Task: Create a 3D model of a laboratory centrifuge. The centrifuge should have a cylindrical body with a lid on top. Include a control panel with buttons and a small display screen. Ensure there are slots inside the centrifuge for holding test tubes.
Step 327:
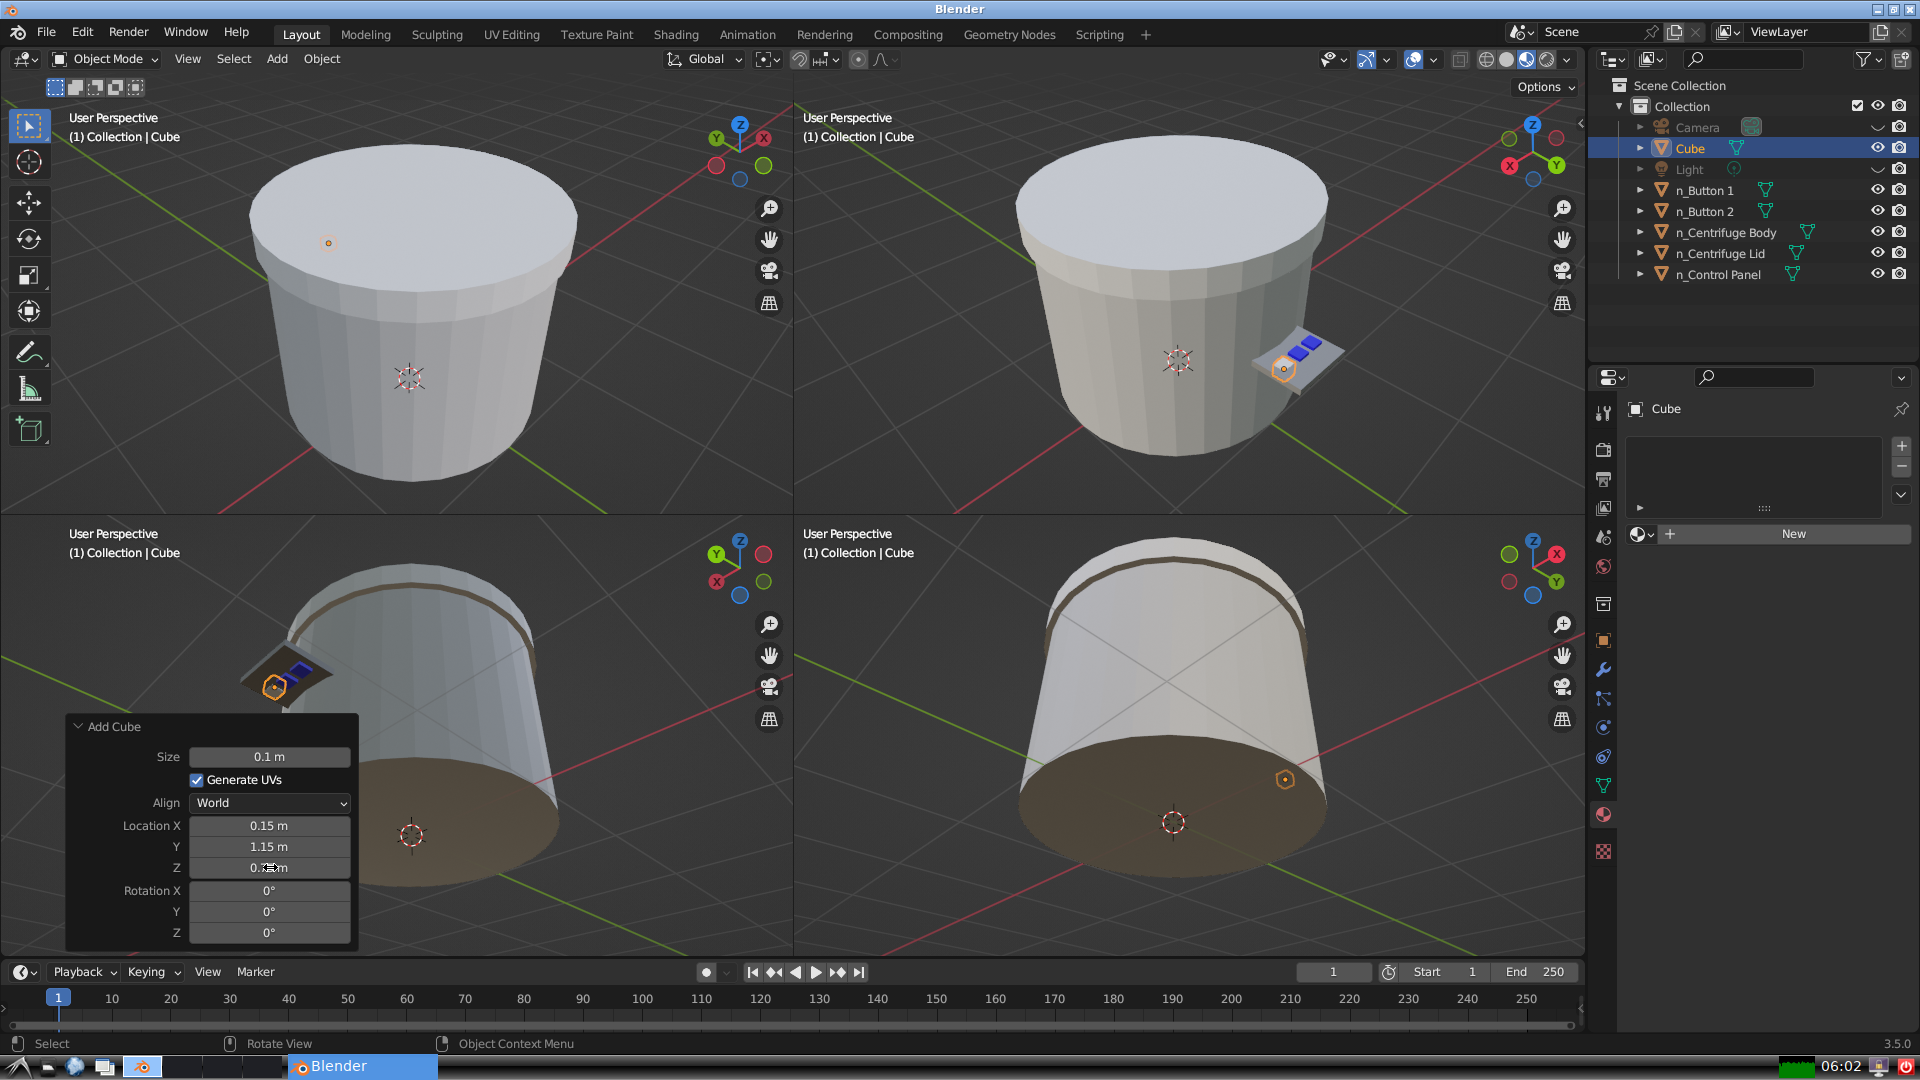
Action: {"mouse_move": [960, 540]}